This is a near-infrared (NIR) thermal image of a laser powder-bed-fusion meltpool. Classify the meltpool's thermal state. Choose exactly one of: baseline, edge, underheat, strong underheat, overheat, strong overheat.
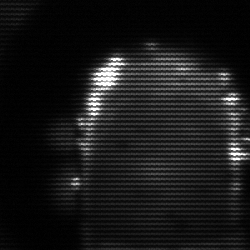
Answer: baseline